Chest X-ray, PA view. Patient: 63 years old, sex M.
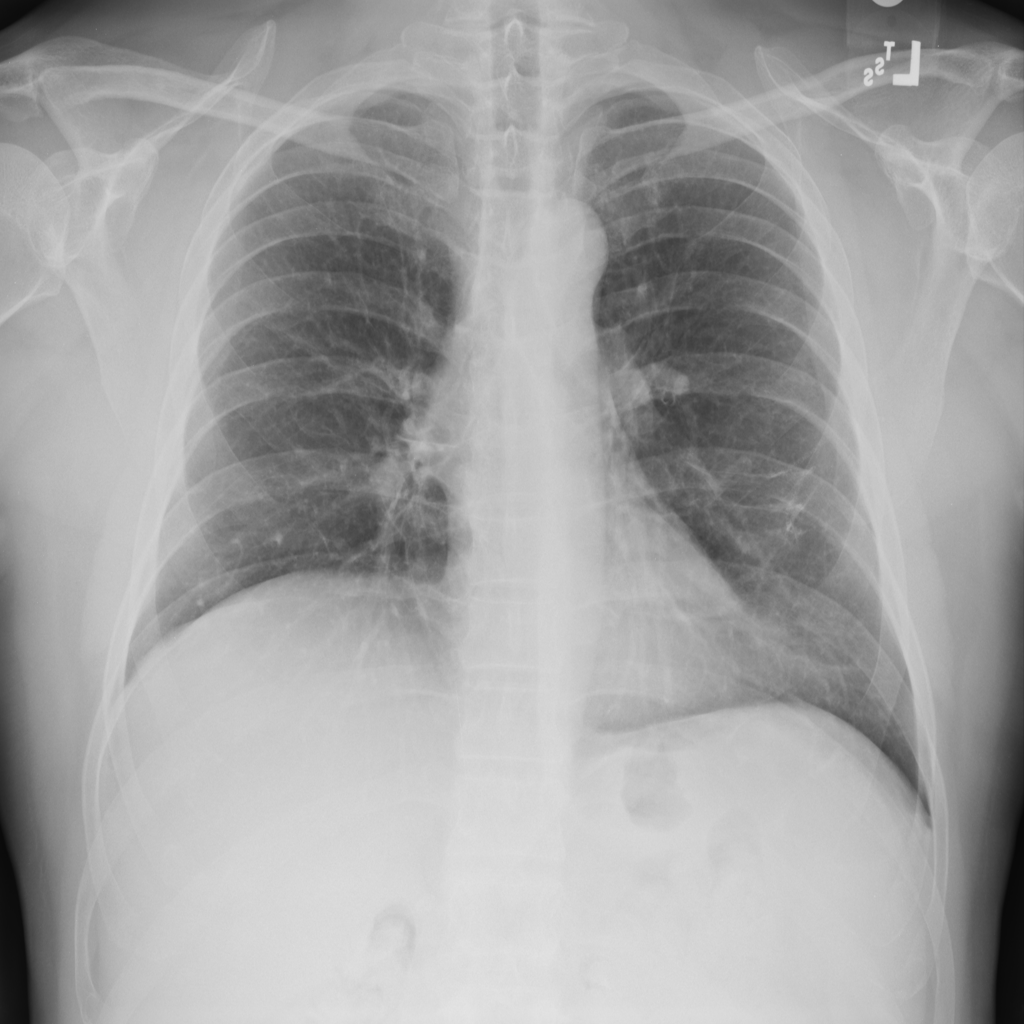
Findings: No Finding